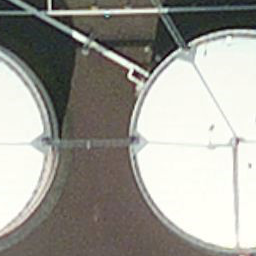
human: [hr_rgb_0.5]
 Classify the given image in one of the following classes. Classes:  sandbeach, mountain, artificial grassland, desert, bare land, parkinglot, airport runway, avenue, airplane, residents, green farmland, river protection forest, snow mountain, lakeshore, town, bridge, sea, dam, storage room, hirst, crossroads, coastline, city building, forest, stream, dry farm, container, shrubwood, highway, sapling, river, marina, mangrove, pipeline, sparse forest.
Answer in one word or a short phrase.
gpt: storage room